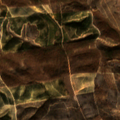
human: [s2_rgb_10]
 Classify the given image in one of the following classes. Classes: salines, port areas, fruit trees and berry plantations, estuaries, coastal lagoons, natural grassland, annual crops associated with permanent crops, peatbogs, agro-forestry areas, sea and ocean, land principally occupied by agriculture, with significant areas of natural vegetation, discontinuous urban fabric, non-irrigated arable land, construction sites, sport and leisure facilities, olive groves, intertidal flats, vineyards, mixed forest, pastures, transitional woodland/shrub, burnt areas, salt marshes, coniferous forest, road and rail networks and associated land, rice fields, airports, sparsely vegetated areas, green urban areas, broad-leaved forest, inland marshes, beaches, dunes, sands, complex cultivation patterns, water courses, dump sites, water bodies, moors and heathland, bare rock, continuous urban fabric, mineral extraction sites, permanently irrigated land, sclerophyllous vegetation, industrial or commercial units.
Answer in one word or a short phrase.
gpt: broad-leaved forest, transitional woodland/shrub